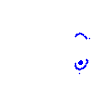
Particle: pion